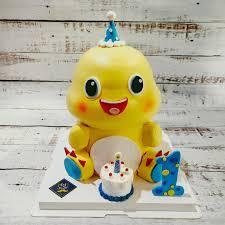
Label: nailong